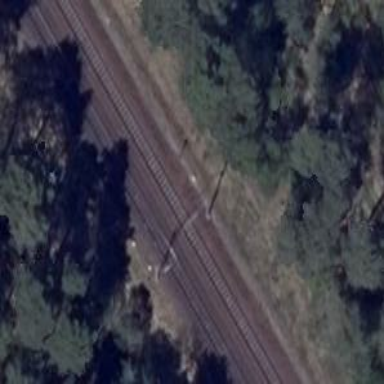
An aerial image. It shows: Railway signal.